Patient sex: F
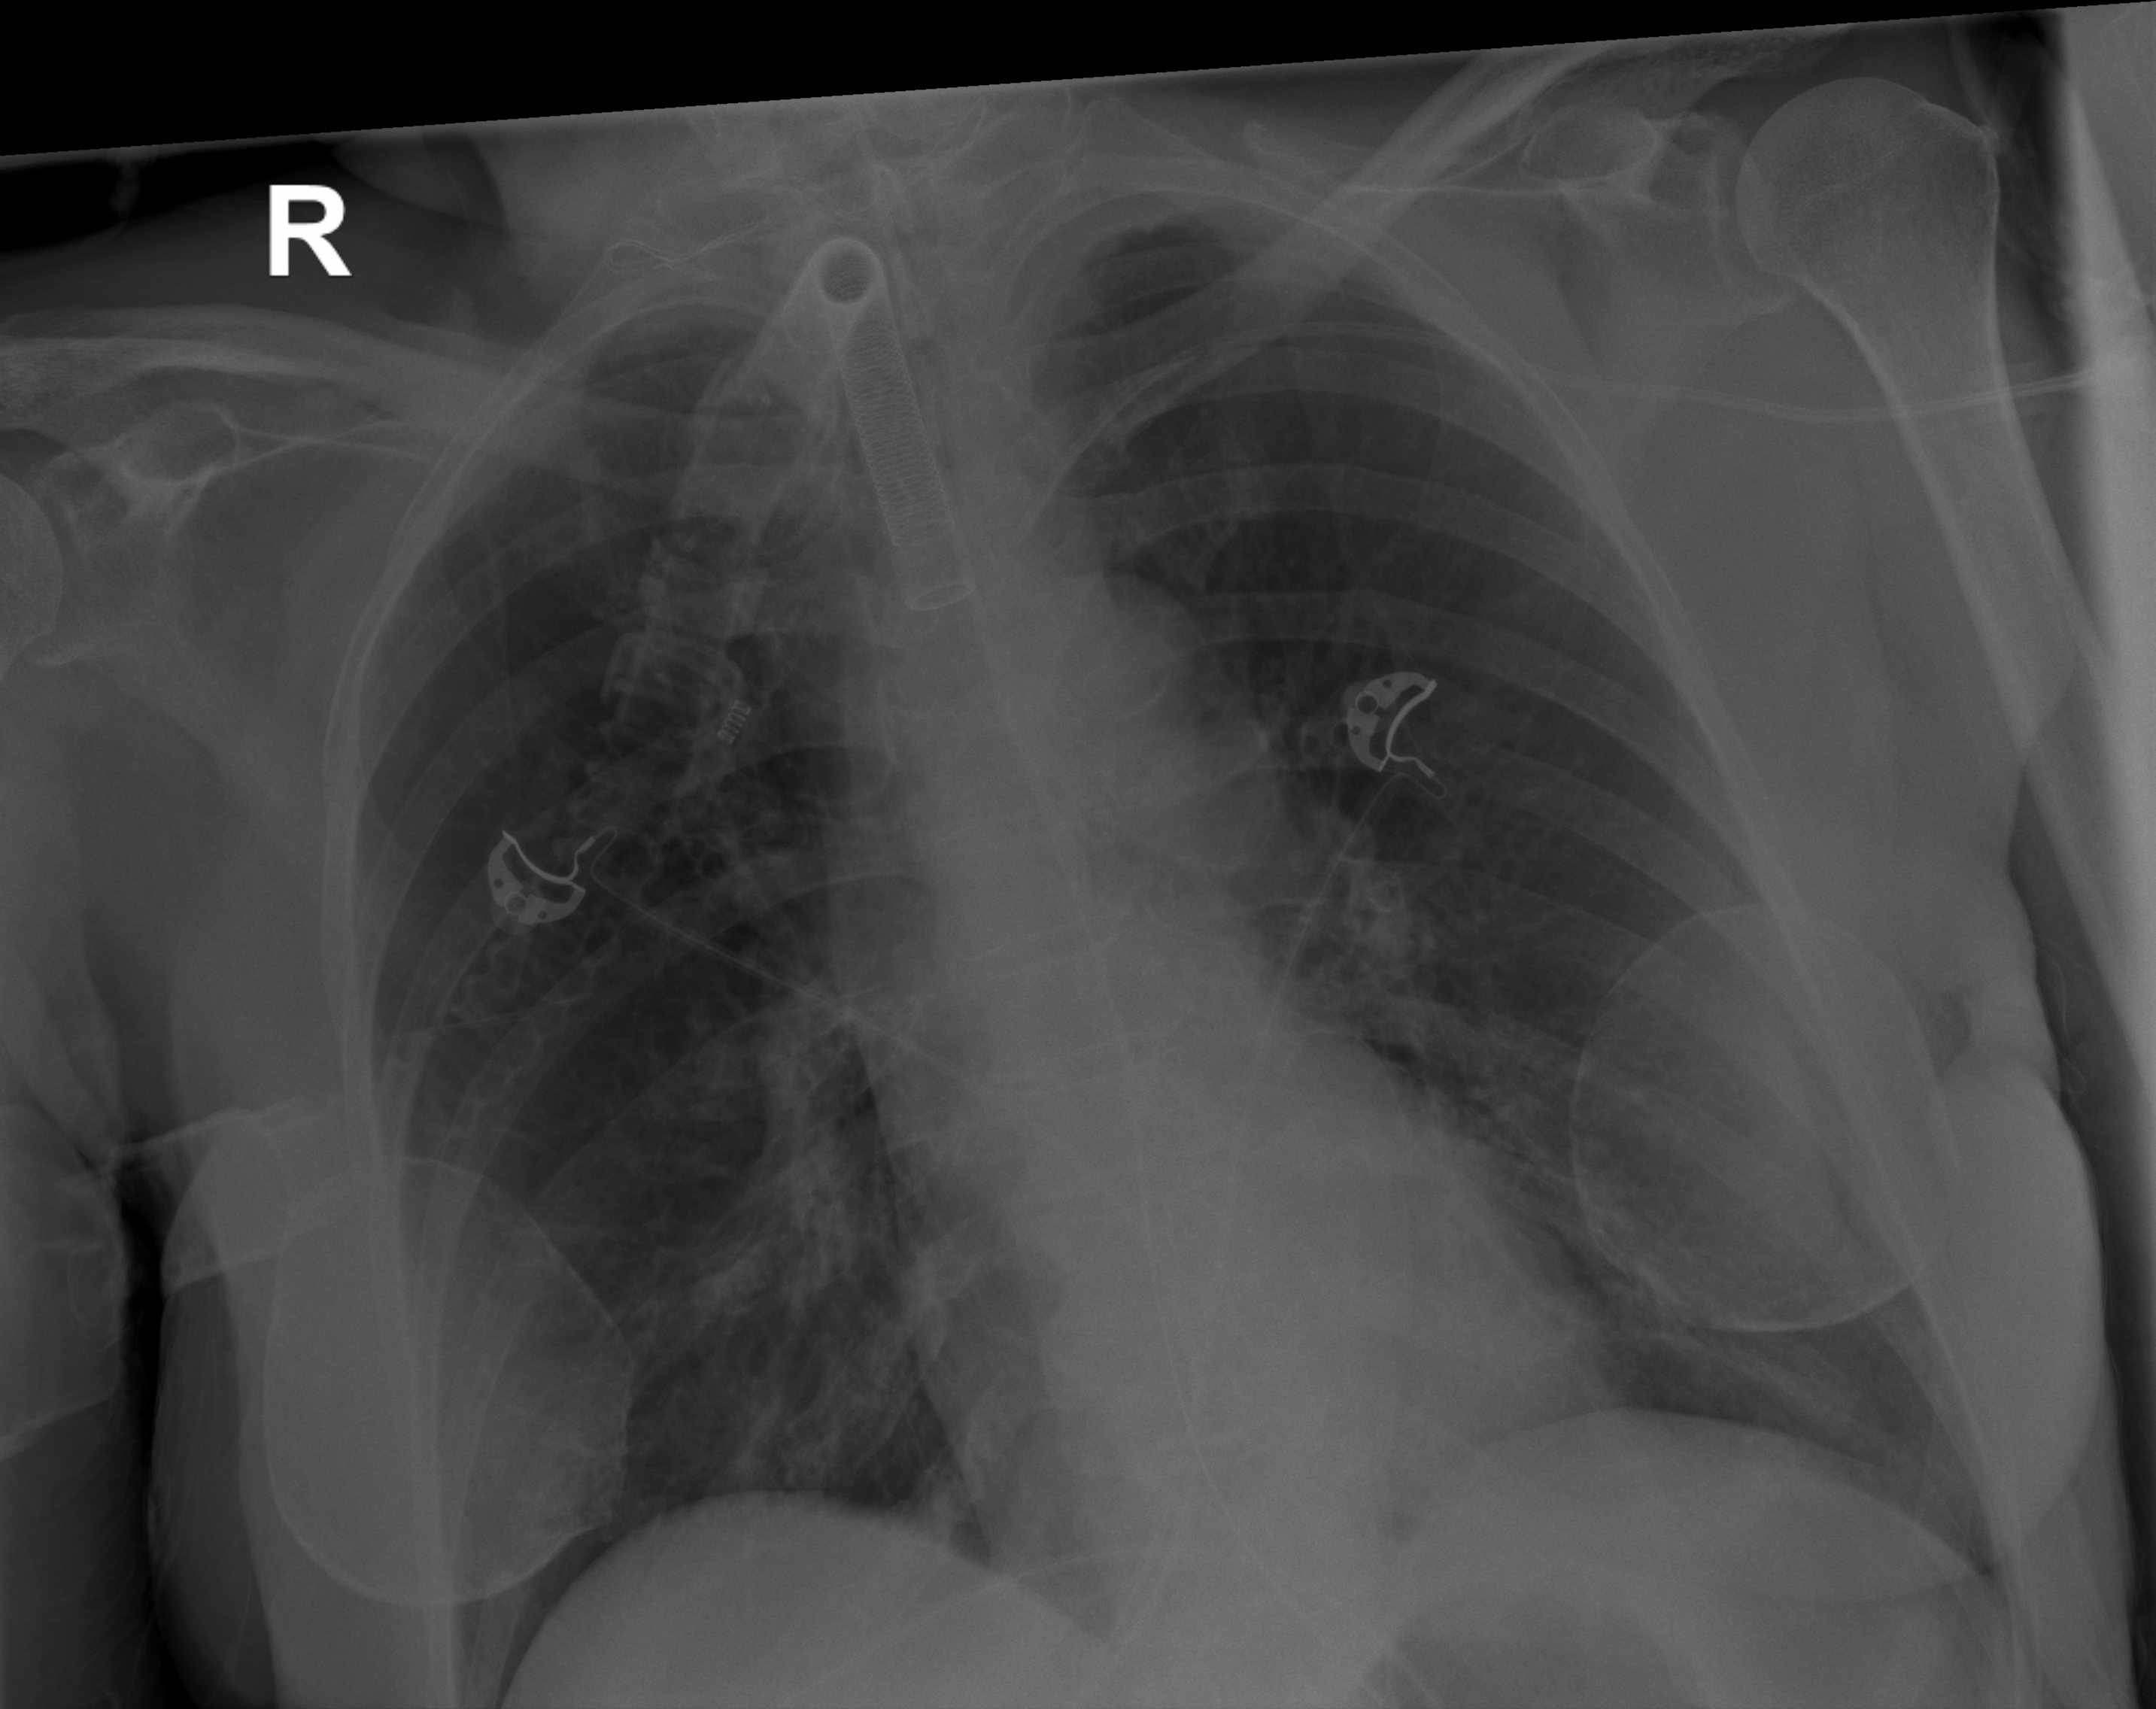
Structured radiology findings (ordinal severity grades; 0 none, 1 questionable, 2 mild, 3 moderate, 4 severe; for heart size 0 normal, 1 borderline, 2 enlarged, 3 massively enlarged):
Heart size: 0
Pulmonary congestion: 0
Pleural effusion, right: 0
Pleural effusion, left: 0
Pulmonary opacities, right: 2
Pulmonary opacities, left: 0
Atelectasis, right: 2
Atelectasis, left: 2